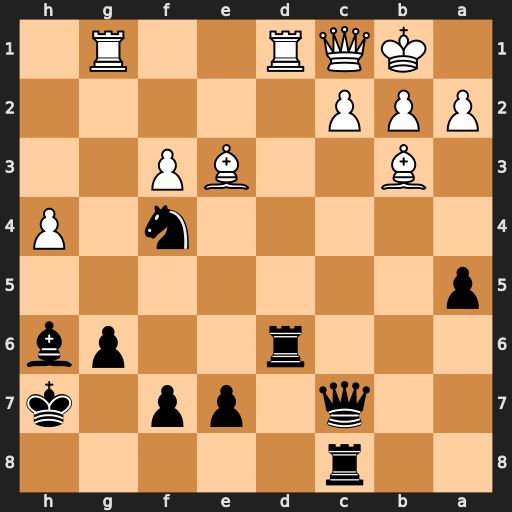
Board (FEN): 2r5/2q1pp1k/3r2pb/p7/5n1P/1B2BP2/PPP5/1KQR2R1
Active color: b
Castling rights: -
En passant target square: -
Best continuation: Ne2